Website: lowes
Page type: added-to-cart
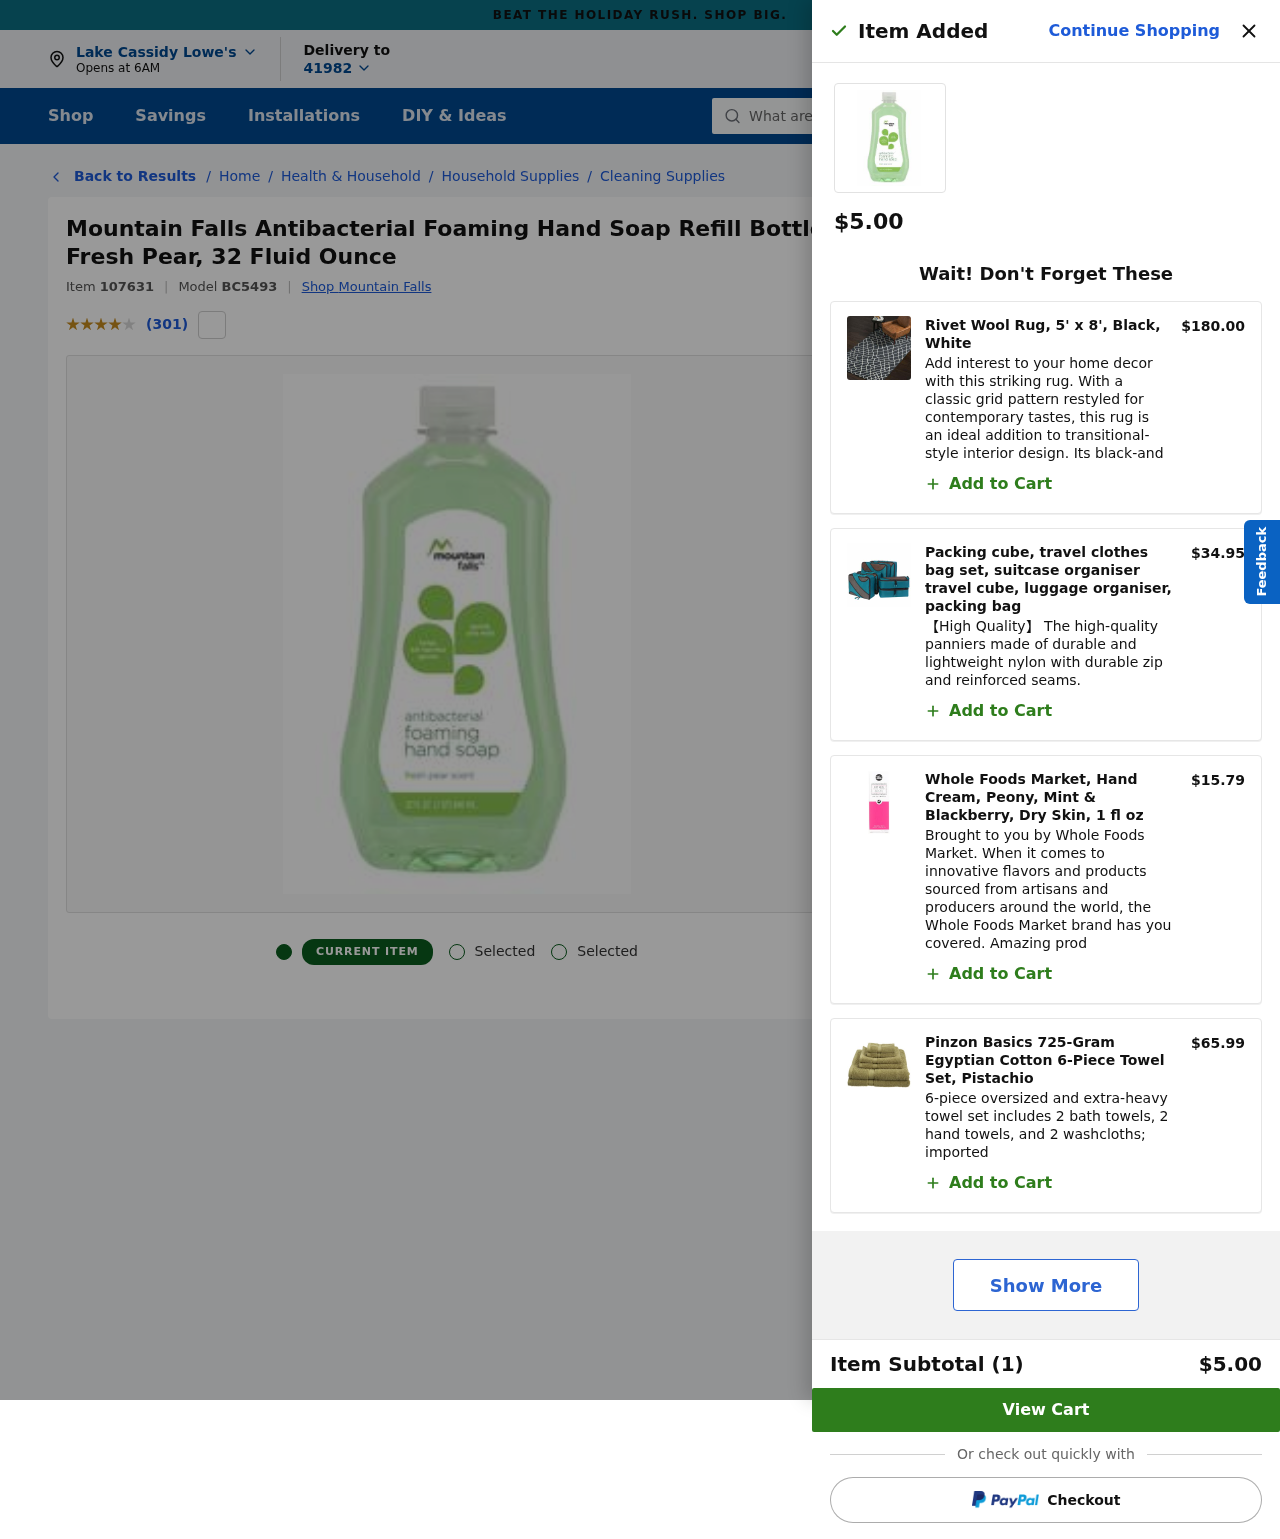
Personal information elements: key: PII_CITY
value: Lake Cassidy
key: PII_POSTCODE
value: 41982
Product elements: key: PRODUCT1_BRAND
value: Mountain Falls
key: PRODUCT1_BREADCRUMB
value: Home
Health & Household
Household Supplies
Cleaning Supplies
Hand Soap
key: PRODUCT1_NAME
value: Mountain Falls Antibacterial Foaming Hand Soap Refill Bottle, Fresh Pear, 32 Fluid Ounce
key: PRODUCT1_NUM_RATINGS
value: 301
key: PRODUCT1_PRICE
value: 5
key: PRODUCT1_RATING
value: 4.2
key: PRODUCT2_DESC
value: Add interest to your home decor with this striking rug. With a classic grid pattern restyled for contemporary tastes, this rug is an ideal addition to transitional-style interior design. Its black-and
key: PRODUCT2_NAME
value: Rivet Wool Rug, 5' x 8', Black, White
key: PRODUCT2_PRICE
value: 180
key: PRODUCT3_DESC
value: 【High Quality】 The high-quality panniers made of durable and lightweight nylon with durable zip and reinforced seams.
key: PRODUCT3_NAME
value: Packing cube, travel clothes bag set, suitcase organiser travel cube, luggage organiser, packing bag
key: PRODUCT3_PRICE
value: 34.95
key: PRODUCT4_DESC
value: Brought to you by Whole Foods Market.  When it comes to innovative flavors and products sourced from artisans and producers around the world, the Whole Foods Market brand has you covered. Amazing prod
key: PRODUCT4_NAME
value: Whole Foods Market, Hand Cream, Peony, Mint & Blackberry, Dry Skin, 1 fl oz
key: PRODUCT4_PRICE
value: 15.79
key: PRODUCT5_DESC
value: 6-piece oversized and extra-heavy towel set includes 2 bath towels, 2 hand towels, and 2 washcloths; imported
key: PRODUCT5_NAME
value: Pinzon Basics 725-Gram Egyptian Cotton 6-Piece Towel Set, Pistachio
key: PRODUCT5_PRICE
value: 65.99
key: PRODUCT1_ITEM_ID
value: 107631
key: PRODUCT1_MODEL_ID
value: BC5493
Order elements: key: ORDER_NUM_ITEMS
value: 1
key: ORDER_SUBTOTAL
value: $5.00
Search elements: key: HEADER_SEARCH
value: What are you looking for?